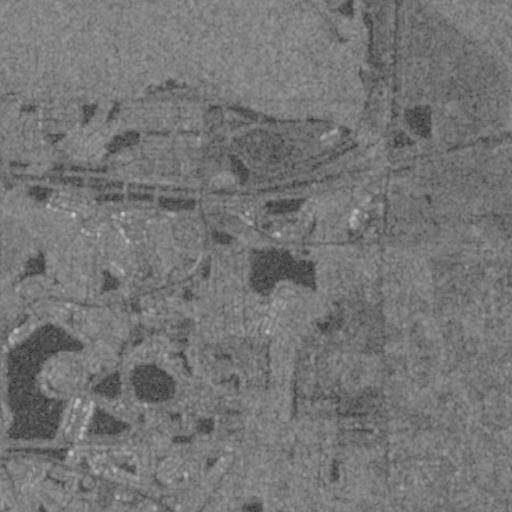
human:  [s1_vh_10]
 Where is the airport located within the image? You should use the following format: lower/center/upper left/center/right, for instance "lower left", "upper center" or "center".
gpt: The airport is located in the upper of the image.
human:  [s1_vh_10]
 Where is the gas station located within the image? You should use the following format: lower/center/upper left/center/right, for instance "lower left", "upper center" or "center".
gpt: The gas station is located in the lower right of the image.
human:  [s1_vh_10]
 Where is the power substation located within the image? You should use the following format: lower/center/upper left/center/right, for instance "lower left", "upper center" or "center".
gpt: The power substation is located in the center of the image.
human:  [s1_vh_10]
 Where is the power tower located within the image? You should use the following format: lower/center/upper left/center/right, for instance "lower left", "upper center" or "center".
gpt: The power tower is located in the upper of the image.
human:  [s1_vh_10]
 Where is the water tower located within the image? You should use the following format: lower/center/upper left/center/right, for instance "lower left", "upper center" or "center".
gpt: The water tower is located in the lower center of the image.
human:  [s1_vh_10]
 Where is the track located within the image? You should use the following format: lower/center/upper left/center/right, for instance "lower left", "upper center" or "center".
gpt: There is no track in the image.

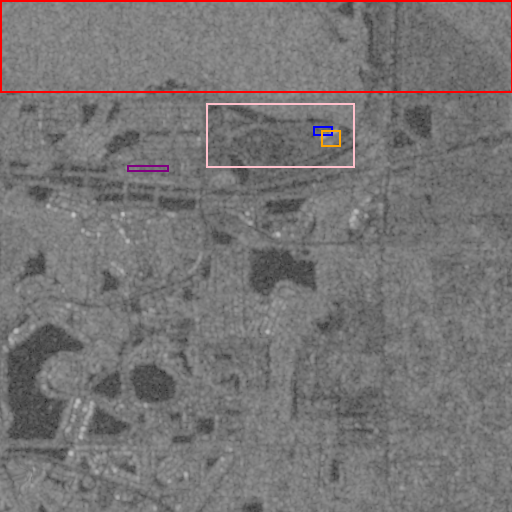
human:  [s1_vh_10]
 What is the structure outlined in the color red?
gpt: The structure outlined in red is an airport.
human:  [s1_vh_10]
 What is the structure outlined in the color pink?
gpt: The structure outlined in pink is a crop field.
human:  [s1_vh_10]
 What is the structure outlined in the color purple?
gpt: The structure outlined in purple is a park.
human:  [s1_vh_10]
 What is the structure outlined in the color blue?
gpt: The structure outlined in blue is a parking lot.
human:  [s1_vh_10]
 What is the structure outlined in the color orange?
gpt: The structure outlined in orange is a building.
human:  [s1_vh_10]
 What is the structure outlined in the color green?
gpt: There is no green outline.